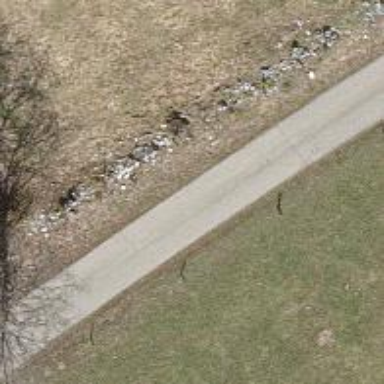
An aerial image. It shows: Wall barrier.